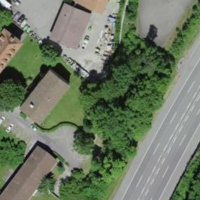
EUNIS habitat code: 57
Species observed at this site:
Allium ursinum